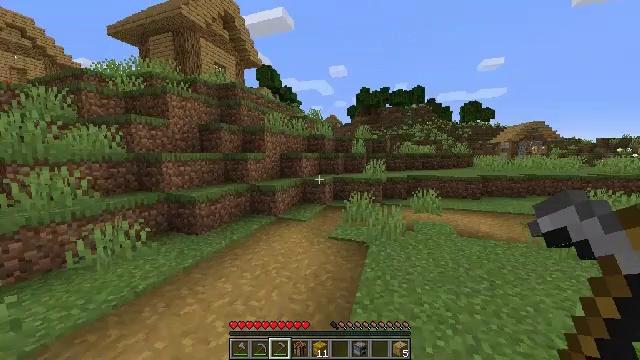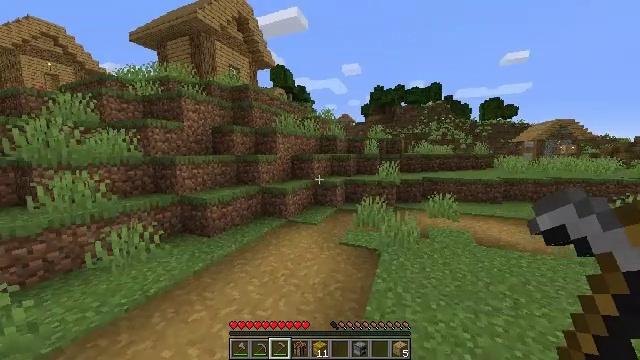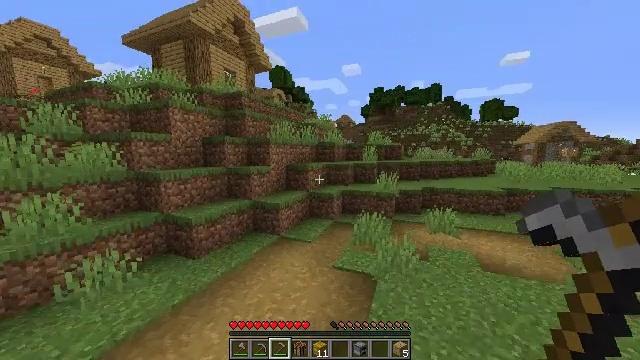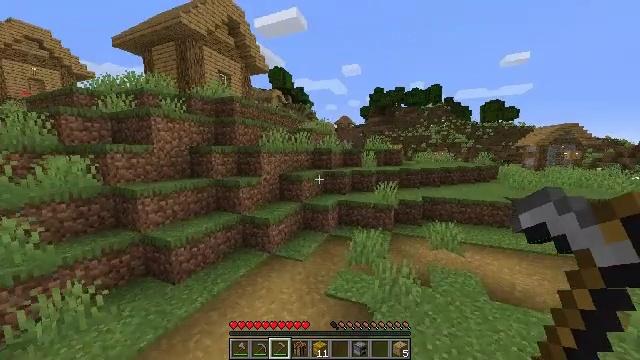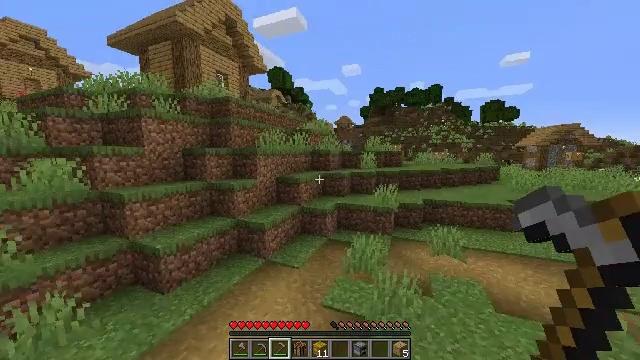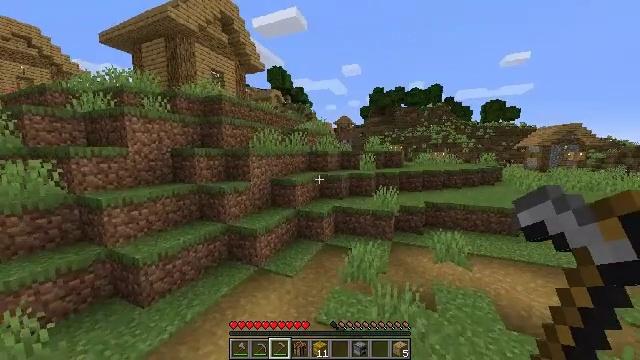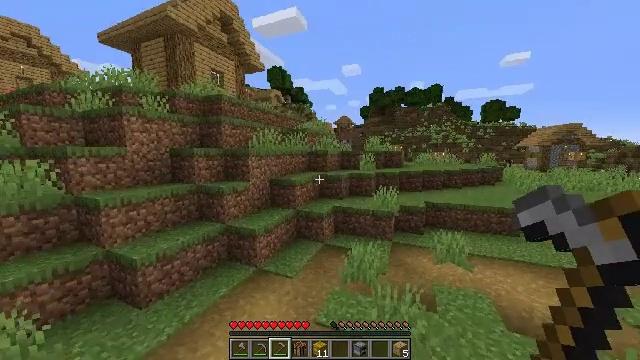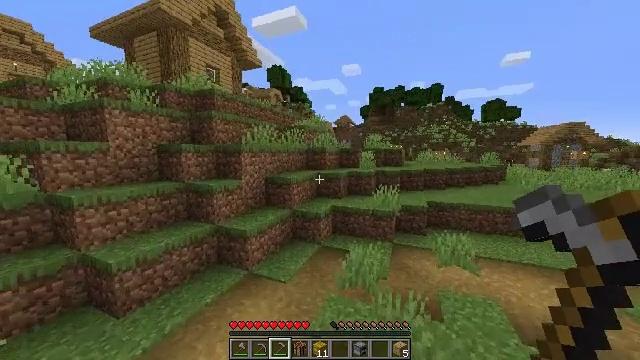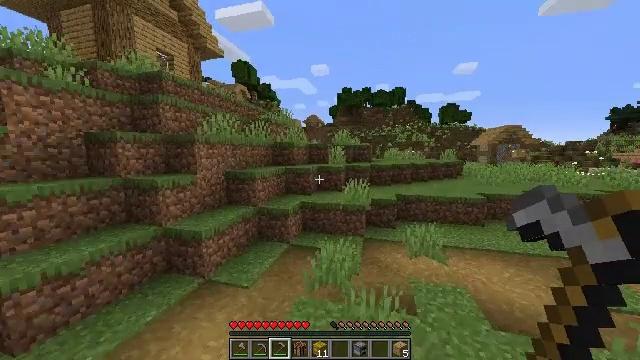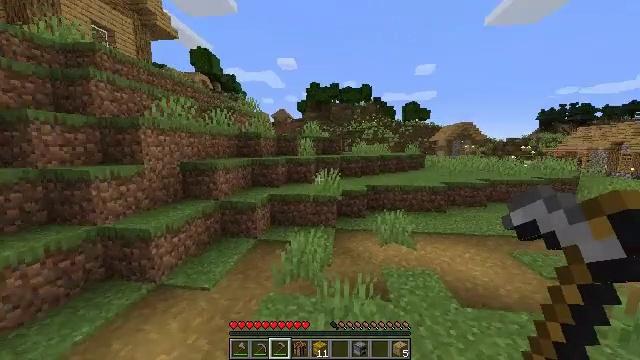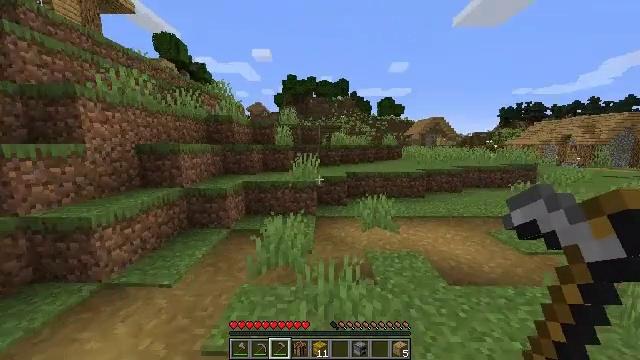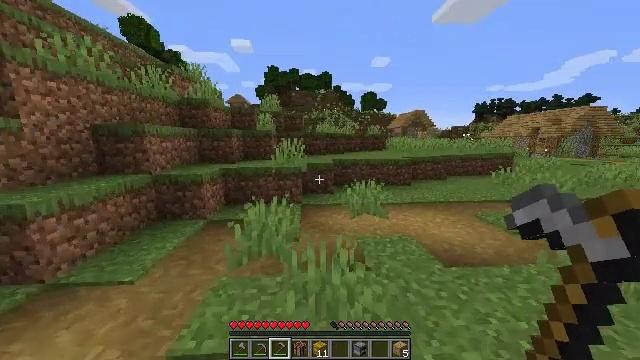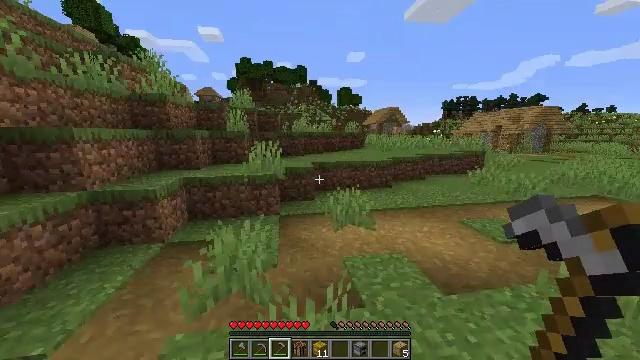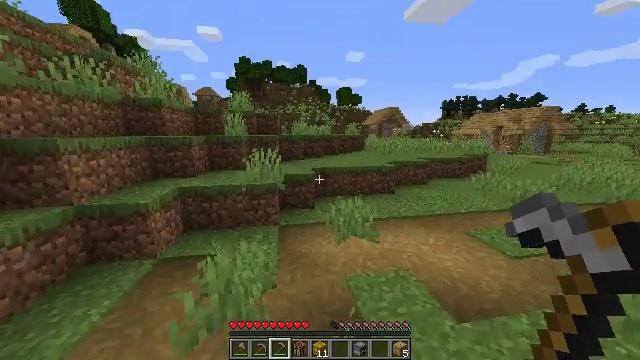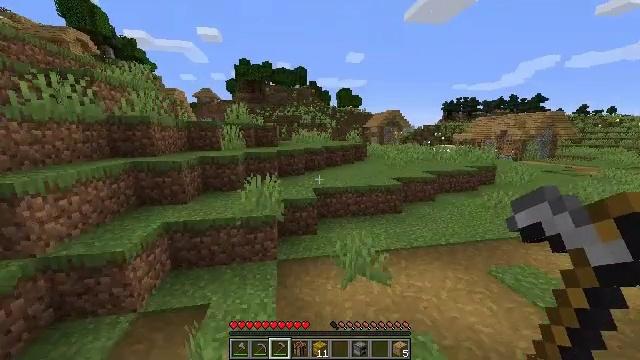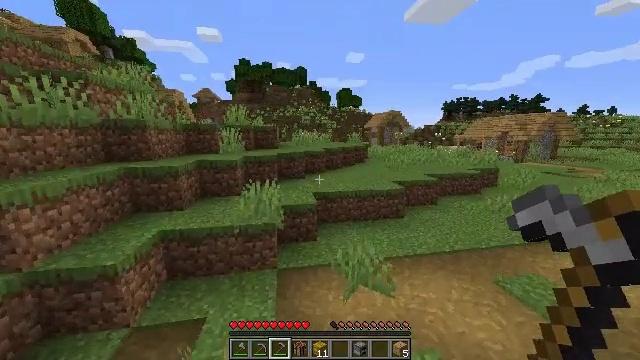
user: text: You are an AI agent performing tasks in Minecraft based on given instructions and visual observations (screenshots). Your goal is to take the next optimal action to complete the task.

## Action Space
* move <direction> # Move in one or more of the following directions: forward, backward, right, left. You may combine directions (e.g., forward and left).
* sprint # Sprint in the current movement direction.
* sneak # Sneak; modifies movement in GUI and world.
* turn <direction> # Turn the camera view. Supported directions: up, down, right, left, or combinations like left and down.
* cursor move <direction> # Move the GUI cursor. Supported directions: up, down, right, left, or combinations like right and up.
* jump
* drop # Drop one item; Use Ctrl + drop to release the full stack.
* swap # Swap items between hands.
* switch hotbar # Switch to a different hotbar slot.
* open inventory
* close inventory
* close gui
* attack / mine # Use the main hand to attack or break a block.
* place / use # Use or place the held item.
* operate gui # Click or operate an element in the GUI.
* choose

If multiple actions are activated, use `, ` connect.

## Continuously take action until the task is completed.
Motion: motion action
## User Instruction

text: Gather the oxeye daisy for crafting.
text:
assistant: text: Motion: move forward, sprint, turn left, jump
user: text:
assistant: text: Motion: move forward, sprint, jump
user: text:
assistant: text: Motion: move forward, sprint, jump
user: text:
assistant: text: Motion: move forward, sprint, jump
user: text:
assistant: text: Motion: move forward, sprint, jump
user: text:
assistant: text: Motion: move forward, sprint, jump
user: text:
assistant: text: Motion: move forward, sprint, jump
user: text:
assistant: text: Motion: move forward, sprint, turn right, jump
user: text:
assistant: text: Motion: move forward, sprint, turn right and down, jump
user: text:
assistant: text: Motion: move forward, sprint, turn right and down, jump
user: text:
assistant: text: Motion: move forward, sprint, turn right and down, jump
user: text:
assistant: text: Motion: move forward, sprint, turn right and down, jump
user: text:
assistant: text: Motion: move forward, sprint, jump
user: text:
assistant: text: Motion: move forward, sprint, jump
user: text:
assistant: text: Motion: move forward, sprint, jump
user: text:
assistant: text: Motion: move forward, sprint, jump
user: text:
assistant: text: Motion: move forward, sprint, jump
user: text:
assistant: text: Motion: move forward, sprint
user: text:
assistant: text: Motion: move forward, sprint
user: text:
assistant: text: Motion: move forward, sprint
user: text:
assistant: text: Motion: move forward, sprint, jump
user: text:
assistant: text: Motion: move forward, sprint, jump
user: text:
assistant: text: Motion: move forward, sprint, jump
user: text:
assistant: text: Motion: move forward, sprint, turn right, jump
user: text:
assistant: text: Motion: move forward, sprint, turn right, jump
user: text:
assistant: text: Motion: move forward, sprint, jump
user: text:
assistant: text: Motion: move forward, sprint, jump
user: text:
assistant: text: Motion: move forward, sprint, jump
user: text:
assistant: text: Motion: move forward, sprint, turn right, jump
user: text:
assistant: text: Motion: move forward, sprint, turn right, jump